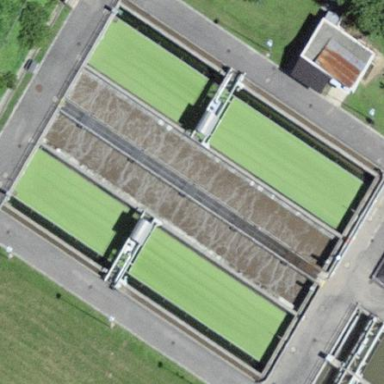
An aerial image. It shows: Image of wastewater.